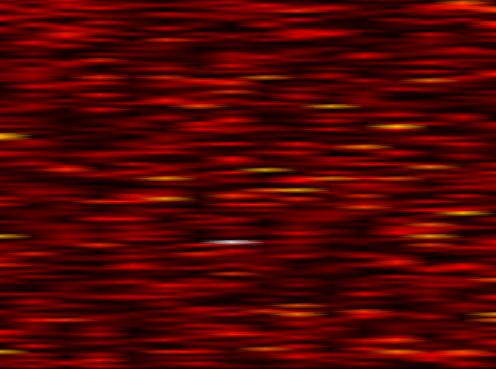
Label: UFMC